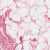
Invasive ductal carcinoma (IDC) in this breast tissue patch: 0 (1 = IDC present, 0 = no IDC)